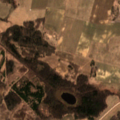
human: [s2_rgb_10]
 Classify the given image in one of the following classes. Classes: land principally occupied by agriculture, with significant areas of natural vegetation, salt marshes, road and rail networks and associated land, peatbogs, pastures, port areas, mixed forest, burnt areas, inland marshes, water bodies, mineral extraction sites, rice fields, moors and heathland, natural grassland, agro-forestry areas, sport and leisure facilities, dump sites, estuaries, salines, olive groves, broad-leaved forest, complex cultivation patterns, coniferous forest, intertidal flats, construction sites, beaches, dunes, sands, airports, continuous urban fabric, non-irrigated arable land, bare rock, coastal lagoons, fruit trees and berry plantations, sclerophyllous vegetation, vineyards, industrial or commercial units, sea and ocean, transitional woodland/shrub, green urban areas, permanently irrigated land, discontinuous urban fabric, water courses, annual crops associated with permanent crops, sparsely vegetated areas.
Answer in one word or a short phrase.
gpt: non-irrigated arable land, transitional woodland/shrub